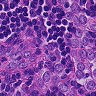
Metastatic tissue present: yes